Chest X-ray:
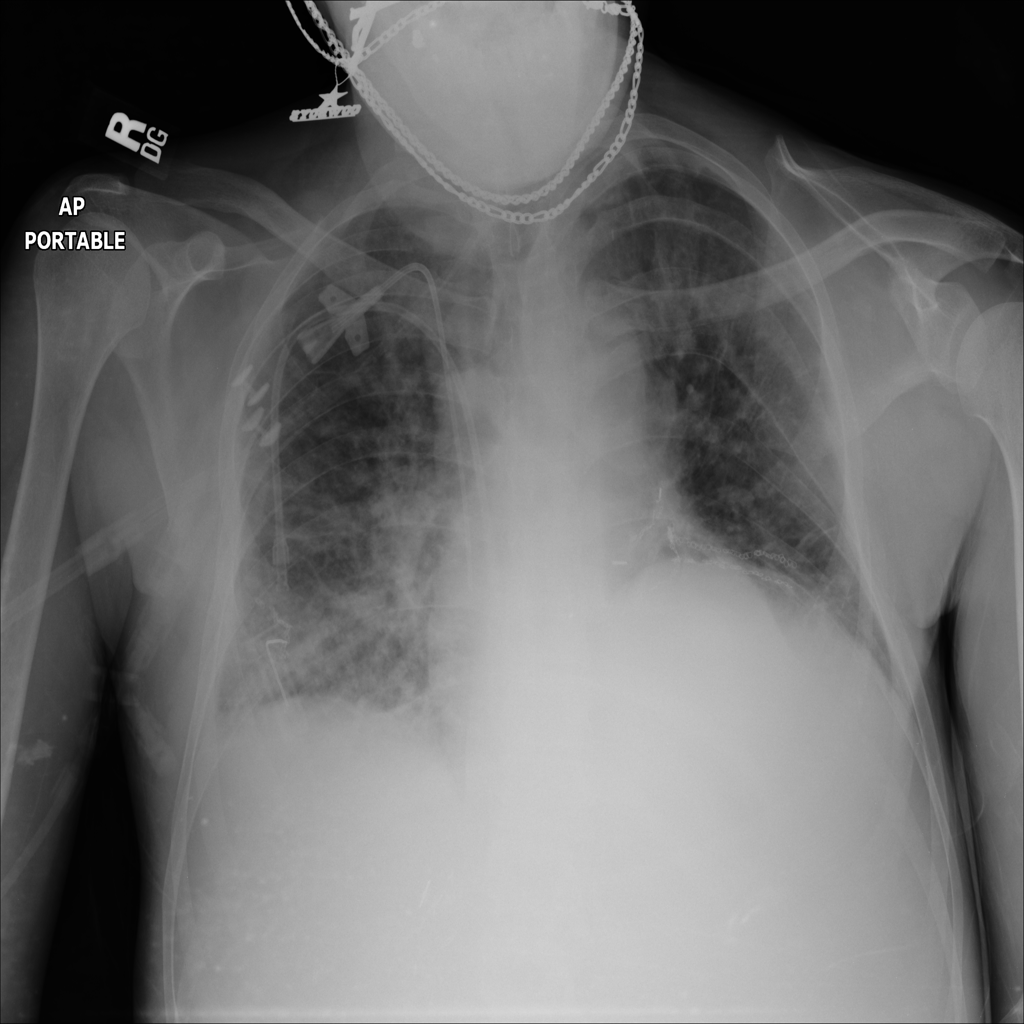
Findings: Consolidation, Effusion, Fibrosis
No abnormal finding: no